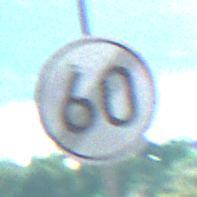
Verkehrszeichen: EndeGeschwindigkeit60
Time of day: Night
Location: Outdoor (Nature)
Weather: PartlyCloudy
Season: NotSpecified
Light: Natural